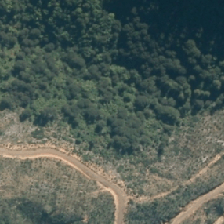
Land cover: broadleaved_indigenous_hardwood